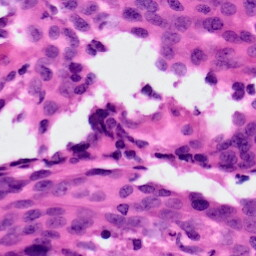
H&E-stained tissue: Ovarian